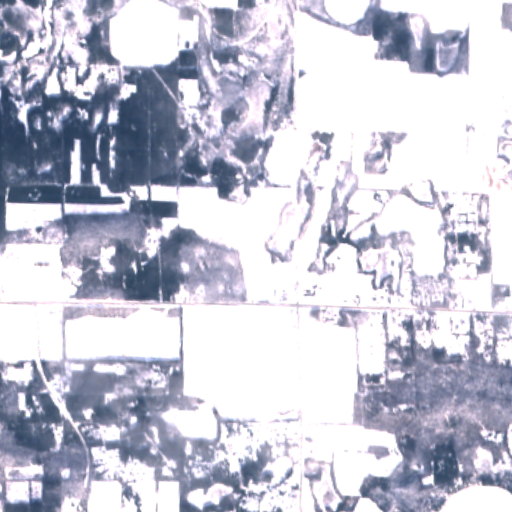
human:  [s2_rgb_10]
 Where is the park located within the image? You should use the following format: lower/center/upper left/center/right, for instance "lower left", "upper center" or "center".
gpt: The park is located in the center of the image.
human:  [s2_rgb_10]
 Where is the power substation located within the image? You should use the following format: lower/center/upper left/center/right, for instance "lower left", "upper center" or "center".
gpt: The power substation is located in the center of the image.
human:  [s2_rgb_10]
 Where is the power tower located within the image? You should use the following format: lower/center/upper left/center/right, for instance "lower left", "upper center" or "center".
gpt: The power tower is located in the upper center of the image.
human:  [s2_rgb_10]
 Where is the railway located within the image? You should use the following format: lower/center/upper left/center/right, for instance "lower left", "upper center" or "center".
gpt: The railway is located in the upper of the image.
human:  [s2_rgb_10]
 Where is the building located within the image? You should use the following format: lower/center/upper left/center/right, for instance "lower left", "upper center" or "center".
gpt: There is no building in the image.